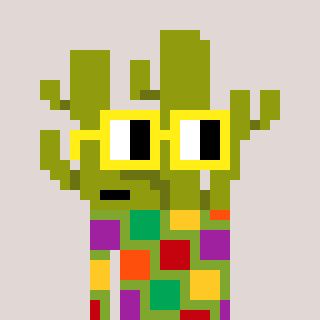
a pixel art character with square yellow glasses, a cactus-shaped head and a slimegreen-colored body on a warm background